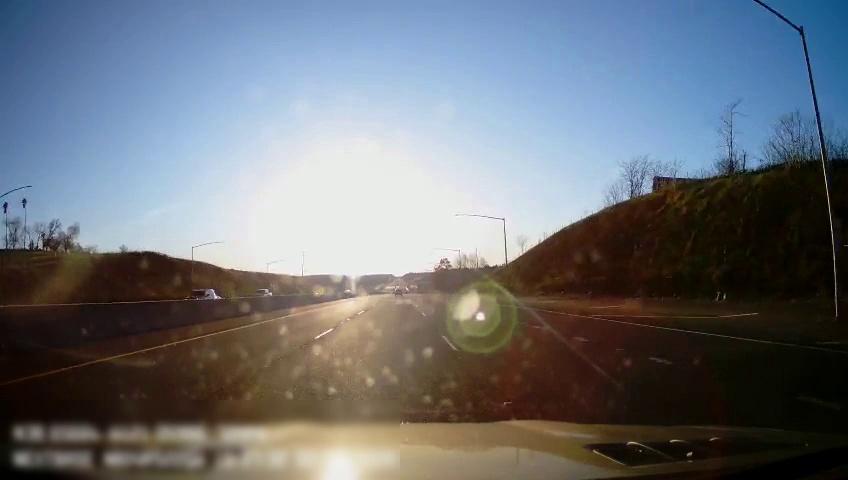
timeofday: Day
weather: Sunny
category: Drivable Space
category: Vehicles | Truck
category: Vehicles | Truck
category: Lanes | Alternate Lane
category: Lanes | Alternate Lane
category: Lanes | Current Lane
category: Lanes | Current Lane
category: Lanes | Alternate Lane